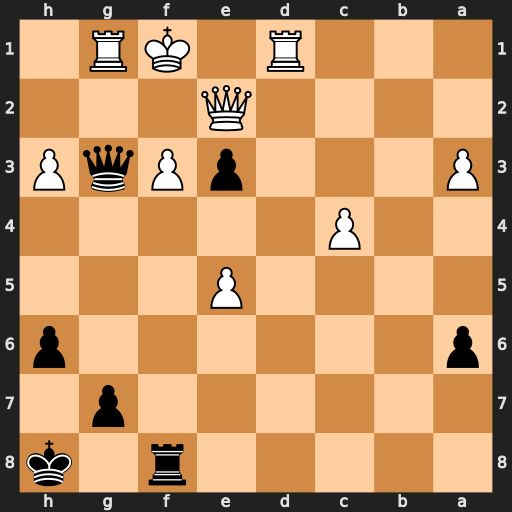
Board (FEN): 5r1k/6p1/p6p/4P3/2P5/P3pPqP/4Q3/3R1KR1
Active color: b
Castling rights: -
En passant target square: -
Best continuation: Rxf3+ Qxf3 Qxf3+ Ke1 Qf2#